Aerial crown-view tile of a tropical tree (Barro Colorado Island, Panama), acquired 20241216:
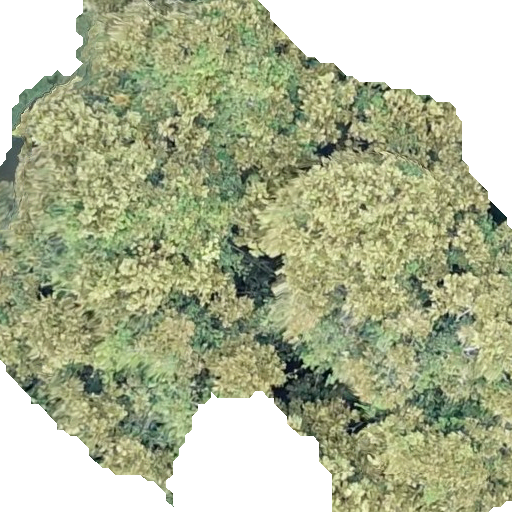
Species: Dipteryx oleifera
GBIF accepted scientific name: Dipteryx oleifera
Crown area: 326.76 m²